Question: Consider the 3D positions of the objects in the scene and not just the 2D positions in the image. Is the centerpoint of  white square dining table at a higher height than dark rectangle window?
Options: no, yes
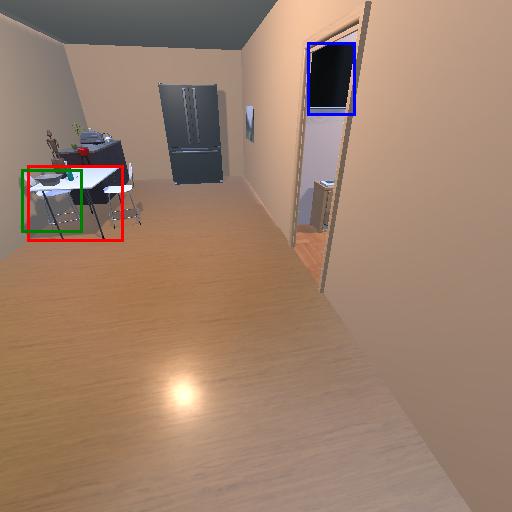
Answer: no